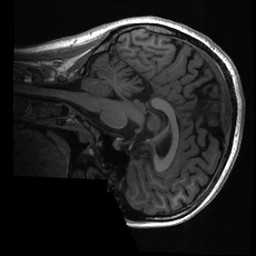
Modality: T1w
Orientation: sagittal
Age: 25
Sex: female